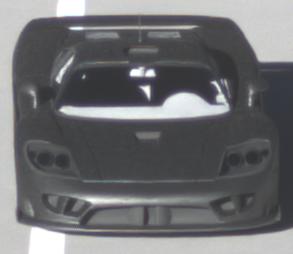
Make: Saleen
Model: S7
Detailed model: -
Model produced from: 2000
Model produced until: 2008
Doors: 2
Color: gray
Road condition: dry road
Daytime: sunrise or sunset
Contrast: medium contrast